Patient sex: M
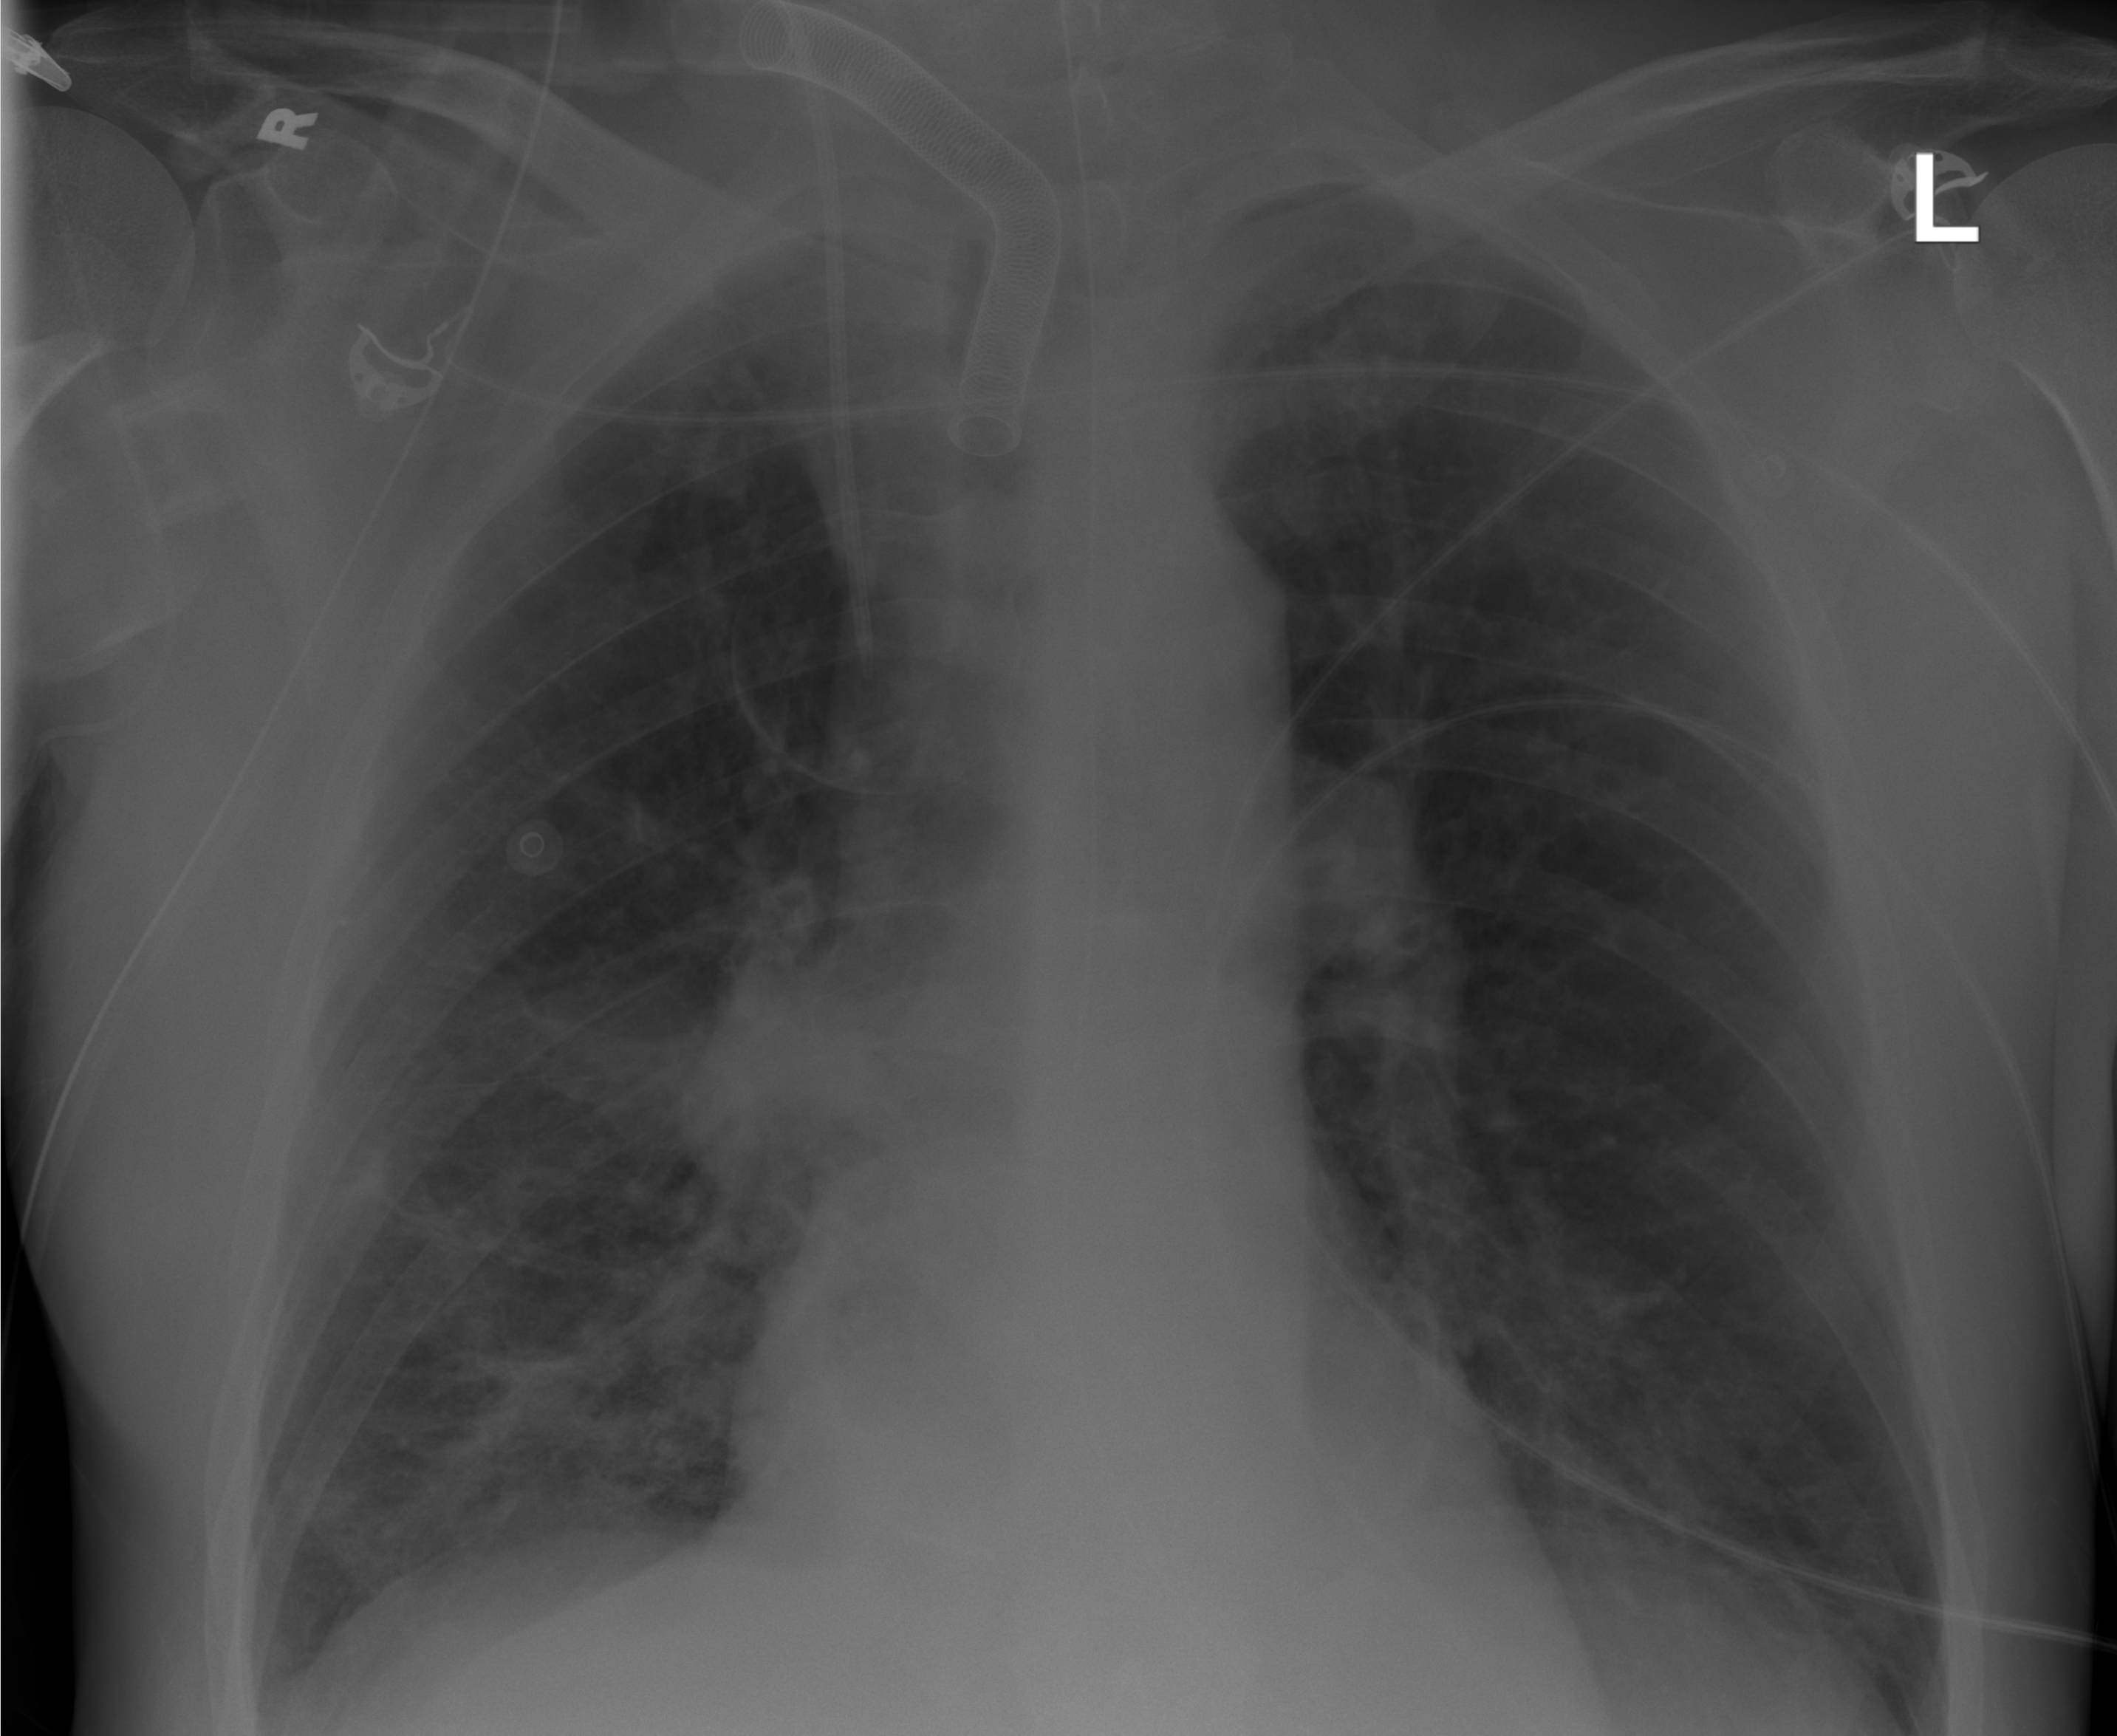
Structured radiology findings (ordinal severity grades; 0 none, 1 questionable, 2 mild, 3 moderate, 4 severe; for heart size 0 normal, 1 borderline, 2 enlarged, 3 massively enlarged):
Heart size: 0
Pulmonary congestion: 0
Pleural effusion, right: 1
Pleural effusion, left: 0
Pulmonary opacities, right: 3
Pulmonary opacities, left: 0
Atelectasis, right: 2
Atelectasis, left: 0